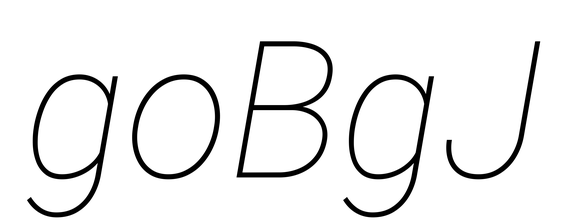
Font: Roboto-Italic_Thin_Italic